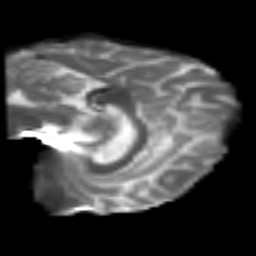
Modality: T2w
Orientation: sagittal
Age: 53
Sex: male
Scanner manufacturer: siemens
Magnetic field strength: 3 T
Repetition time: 4.987 s
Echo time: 0.0792 s